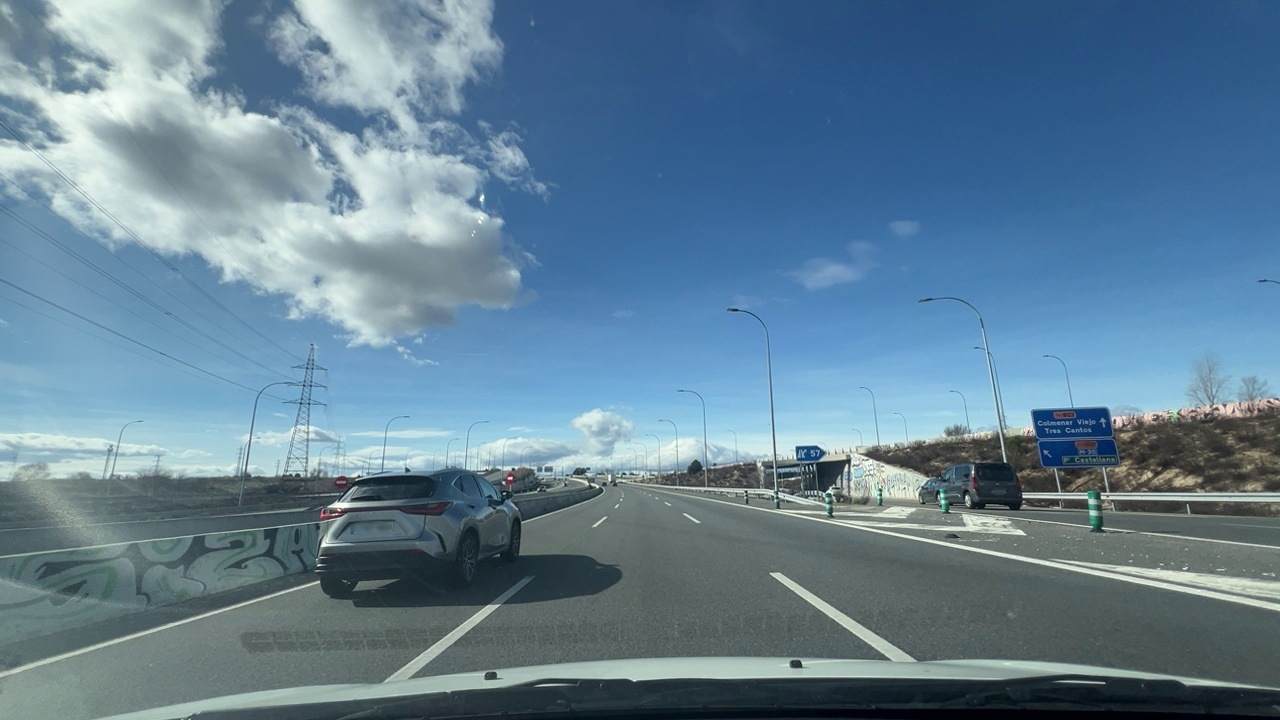
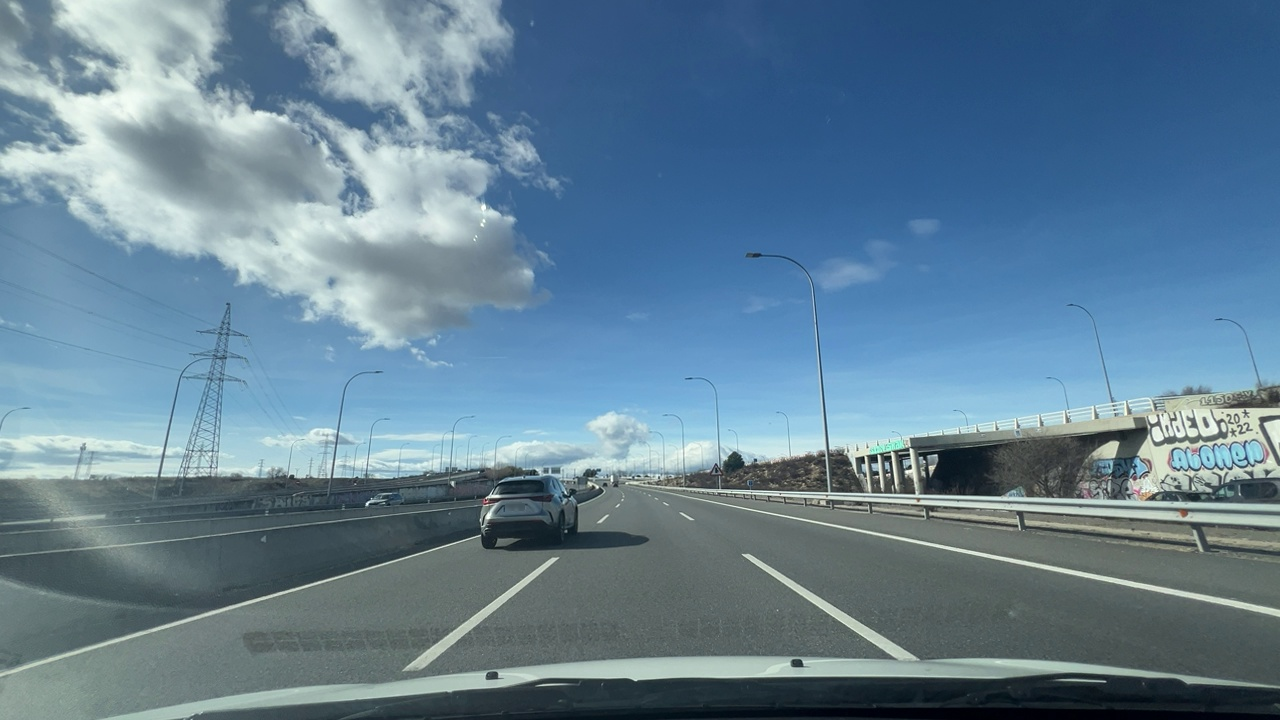
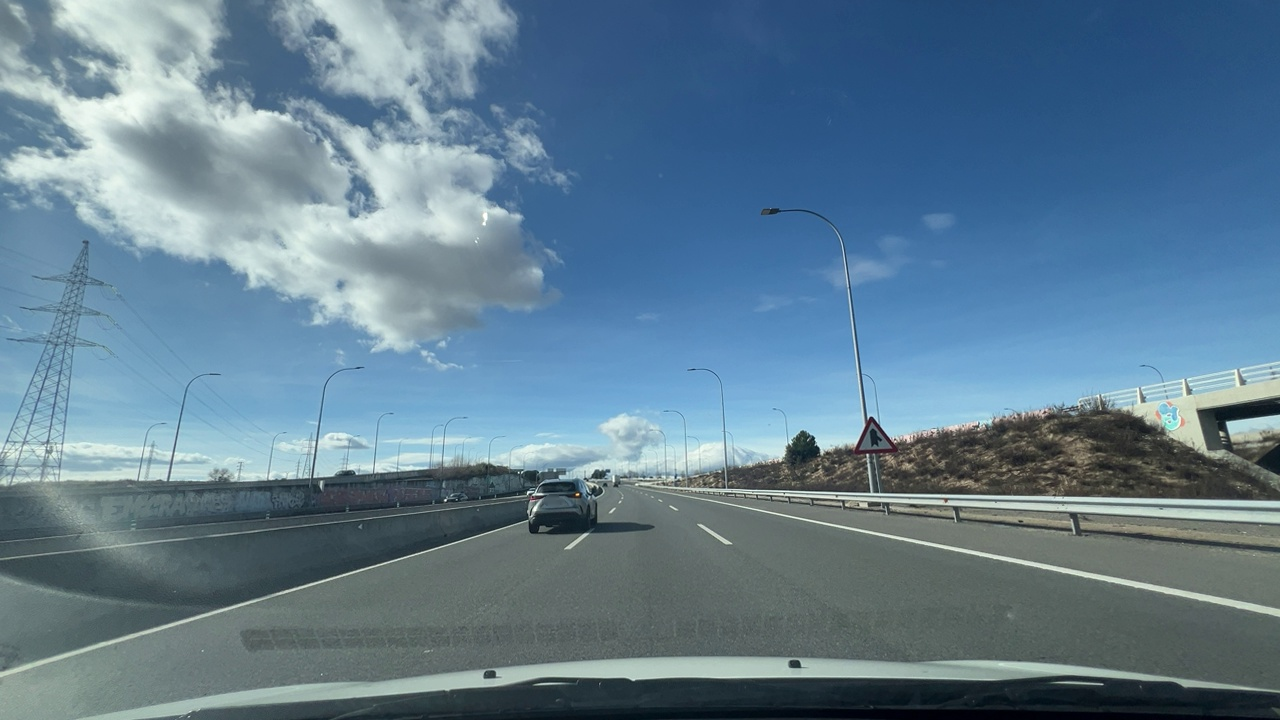
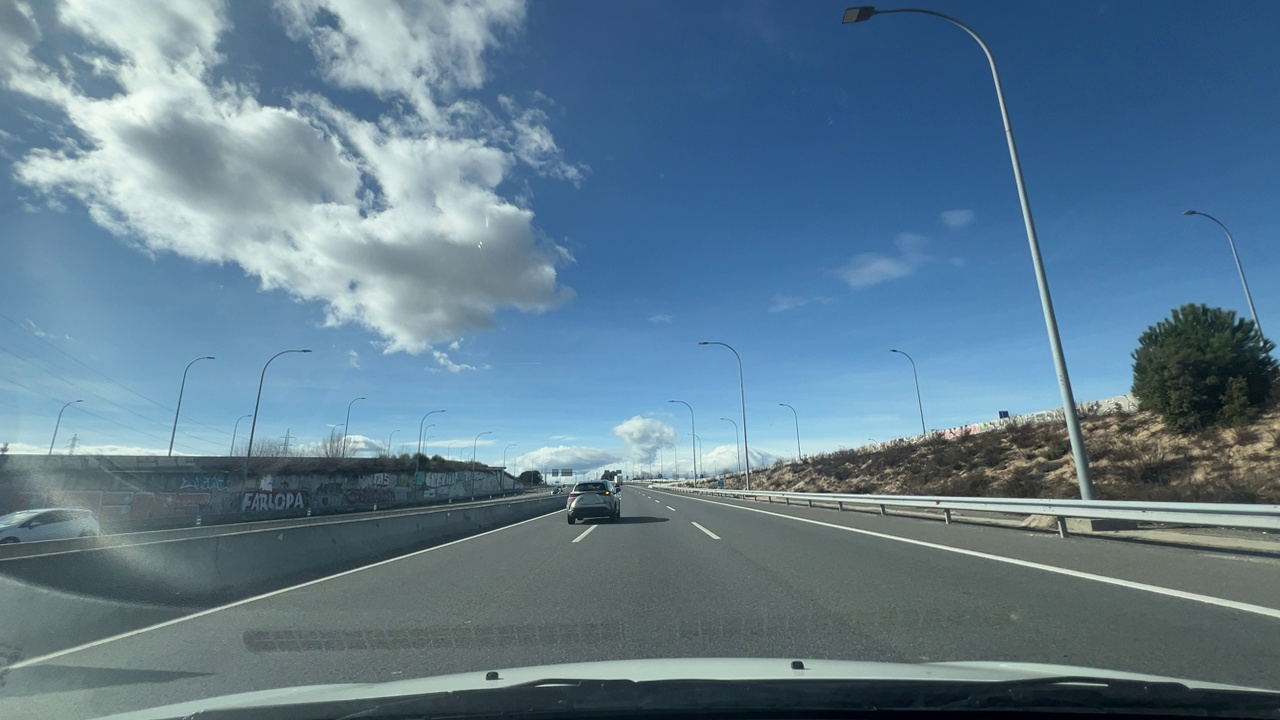
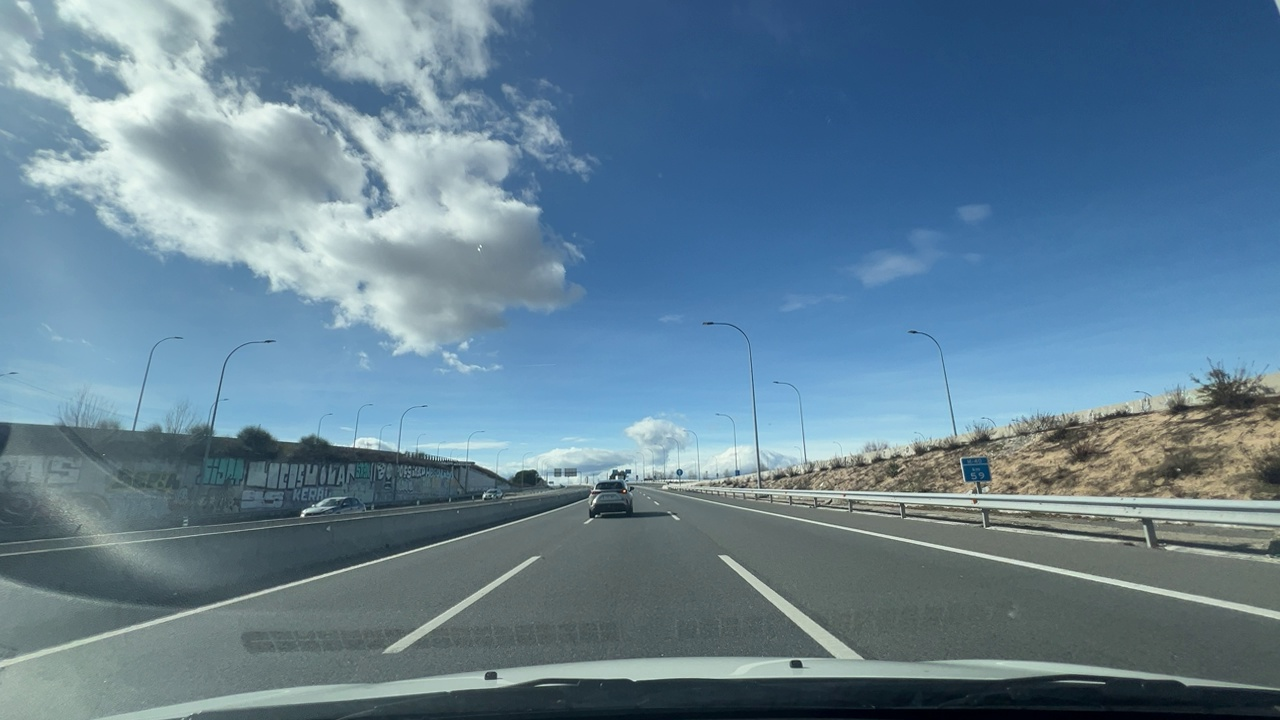
Situation: Cut in
Question: Is a vehicle from an adjacent lane moving into the ego lane?
Answer: Yes
Reasoning: The vehicle from the left lane is crossing the lane markings to cut in into the ego lane

Situation: Cut in
Question: Has a vehicle merged into the ego lane directly ahead of the ego vehicle without any intermediate vehicle?
Answer: Yes
Reasoning: The vehicle is merging directly into the ego lane, with no other vehicles in between.

Situation: Cut in
Question: Is the ego vehicle currently inside a roundabout?
Answer: No
Reasoning: The current car is not in a roundabout, it is travelling in a straight path

Situation: Cut in
Question: Is the ego vehicle currently within an intersection?
Answer: No
Reasoning: No intersection ahead can be seen, the ego vehicle is travelling in a highway.

Situation: Cut in
Question: Is any vehicle partially overlapping the lane boundary markings of the ego lane?
Answer: No
Reasoning: No other vehicles partially overlapping the lane boundary markings apart from the merging vehicle to perform the merge operation